Interaction volume radius: 5 \u00c5
Interaction volume height: 10 \u00c5
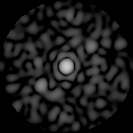
Disorder parameter: 0.8835